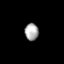
Tissue: prostate
Cell type: T cells
Senescence score: 0.6896
Nuclear area (px): 229
Mean DAPI intensity: 168.773